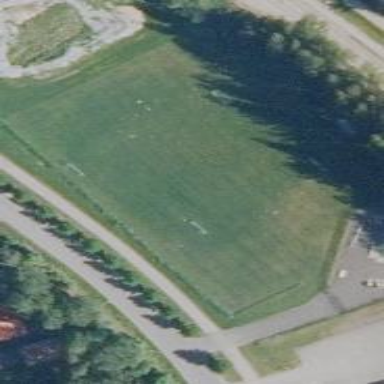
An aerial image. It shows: Soccer pitch with grass surface for leisure and sports.